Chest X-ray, PA view. Patient: 51 years old, sex F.
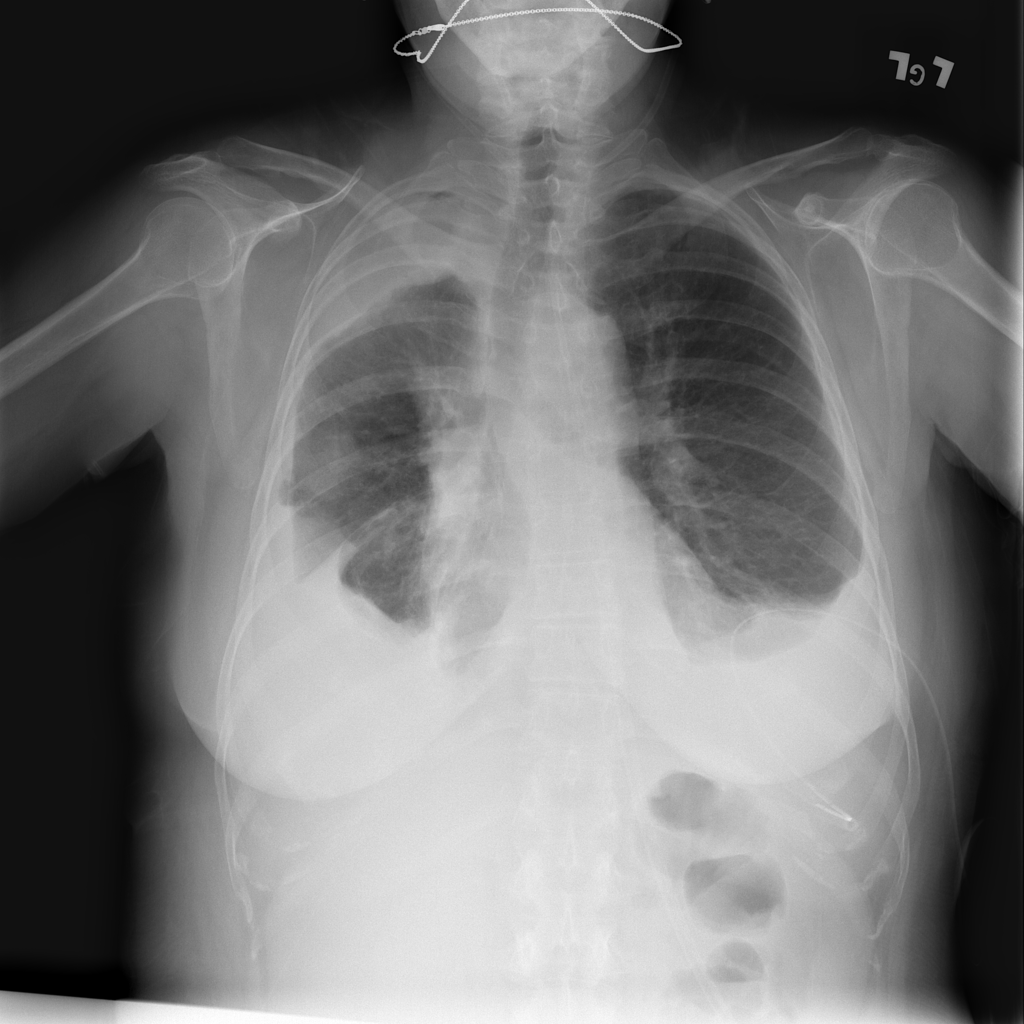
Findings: Effusion